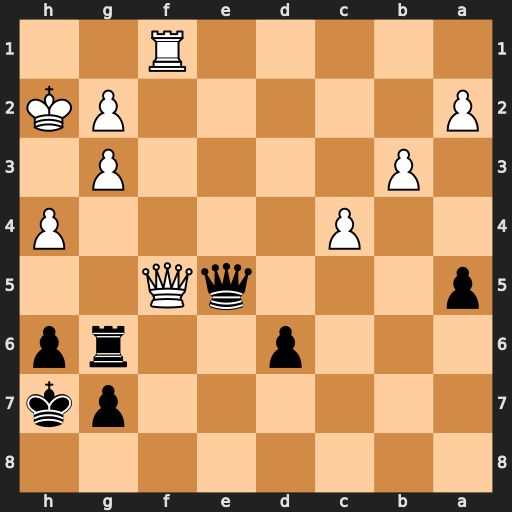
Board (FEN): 8/6pk/3p2rp/p3qQ2/2P4P/1P4P1/P5PK/5R2
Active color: b
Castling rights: -
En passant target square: -
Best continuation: Qxg3+ Kg1 Qxg2#